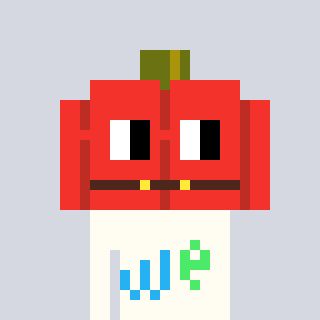
a pixel art character with square red glasses, a pumpkin-shaped head and a grayscale-colored body on a cool background